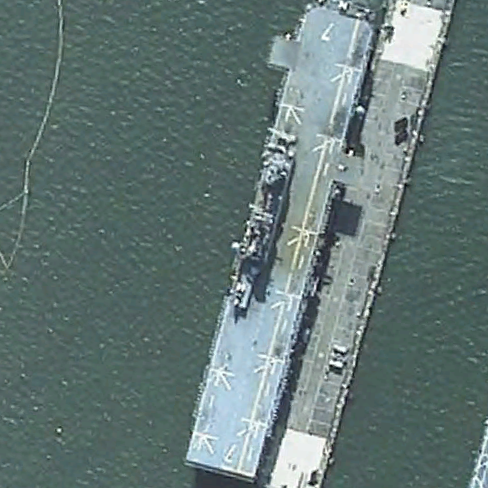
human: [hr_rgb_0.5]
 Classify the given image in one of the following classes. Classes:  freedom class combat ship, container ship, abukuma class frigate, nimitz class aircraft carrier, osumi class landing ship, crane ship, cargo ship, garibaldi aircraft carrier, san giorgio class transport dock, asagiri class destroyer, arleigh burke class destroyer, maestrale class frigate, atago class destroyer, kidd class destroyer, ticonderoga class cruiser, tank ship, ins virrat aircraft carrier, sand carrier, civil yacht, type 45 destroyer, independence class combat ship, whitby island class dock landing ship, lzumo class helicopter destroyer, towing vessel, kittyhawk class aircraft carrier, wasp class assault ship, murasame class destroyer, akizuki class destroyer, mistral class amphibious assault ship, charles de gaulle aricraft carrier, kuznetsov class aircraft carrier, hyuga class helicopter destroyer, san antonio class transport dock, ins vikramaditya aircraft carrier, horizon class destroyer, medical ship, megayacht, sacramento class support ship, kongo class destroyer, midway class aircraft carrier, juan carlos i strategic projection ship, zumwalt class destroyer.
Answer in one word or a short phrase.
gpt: Wasp class assault ship